Question: I want to make an image like this programmatically:

I have the upper image and text with me. Should I write text on the image?
I want to make it a complete .png image(image + label) and set it as the background of the button.
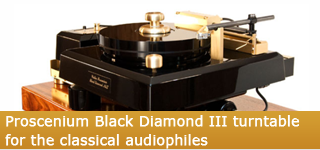
Answer: Draw text inside an image and return the resulting image:
'''
+(UIImage*) drawText:(NSString*) text
inImage:(UIImage*) image
atPoint:(CGPoint) point
{
UIFont *font = [UIFont boldSystemFontOfSize:12];
UIGraphicsBeginImageContext(image.size);
[image drawInRect:CGRectMake(0,0,image.size.width,image.size.height)];
CGRect rect = CGRectMake(point.x, point.y, image.size.width, image.size.height);
[[UIColor whiteColor] set];
[text drawInRect:CGRectIntegral(rect) withFont:font];
UIImage *newImage = UIGraphicsGetImageFromCurrentImageContext();
UIGraphicsEndImageContext();
return newImage;
}
'''
Usage:
'''
// note: replace "ImageUtils" with the class where you pasted the method above
UIImage *img = [ImageUtils drawText:@"Some text"
inImage:img
atPoint:CGPointMake(0, 0)];
'''
Change the origin of the text inside the image from 0,0 to whatever point you like.
To paint a rectangle of solid color behind the text, add the following before the line '[[UIColor whiteColor] set];':
'''
[[UIColor brownColor] set];
CGContextFillRect(UIGraphicsGetCurrentContext(),
CGRectMake(0, (image.size.height-[text sizeWithFont:font].height),
image.size.width, image.size.height));
'''
I'm using the text size to calculate the origin for the solid color rectangle, but you can replace it with any number.